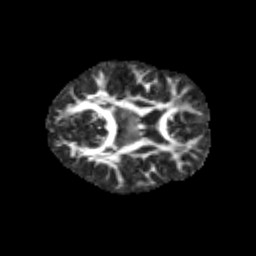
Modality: FA
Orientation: axial
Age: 9
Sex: female
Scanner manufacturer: siemens
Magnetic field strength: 3 T
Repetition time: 3.8 s
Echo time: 0.07 s